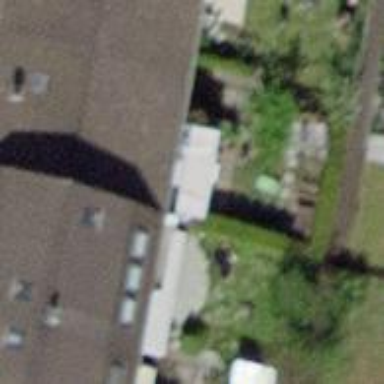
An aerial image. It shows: Terrace building.